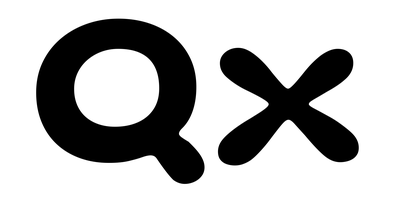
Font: Gluten_Medium